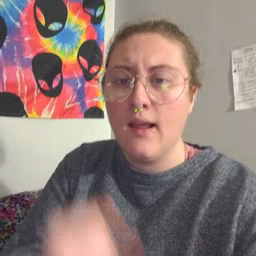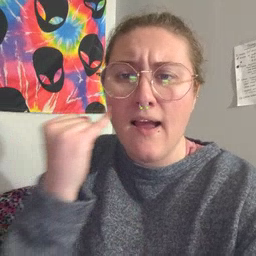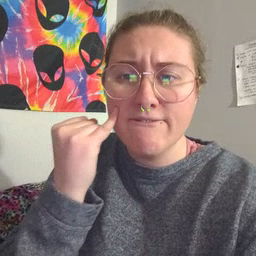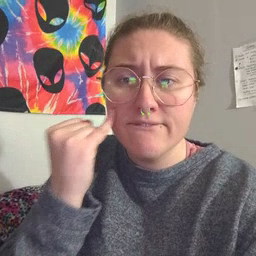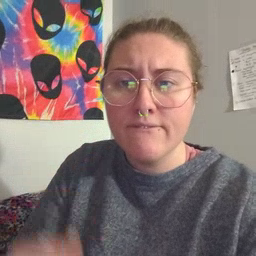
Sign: if